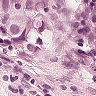
Metastatic tissue present: yes